Question: So I create a piecewise function like this:
'''
x= sp.symbols('x')
f = sp.Piecewise(
(1, x==0),
(sp.sin(x)*(x+1)/x, True))
'''
but if i substitude 'x' with '0' I'll get 'nan':
'''
f.subs(x,0)
nan
'''
So 1st question is why '==' doesn't work well with 'sympy.Piecewise'?
Well, I change it to that:
'''
f = sp.Piecewise(
(sp.sin(x)*(x+1)/x, sp.And(x < 0, x > 0)),
(1, True))
'''
And it works kinda.
Next thing I'd like to do is to calculate a derivative of the function using it's definition in 'x = 0': I need to calculate a limit:

So I far as I need to calculate it in 'x = 0', I code this:
'''
Dx = sp.symbols('Dx')
expr = f.subs(x, Dx)/Dx
sp.limit(expr, Dx, 0)
'''
But it outputs 'oo' which means infinity. And that's kinda not true, cuz if I call 'diff' function, I'll gain '0', which is kinda true(at 'x = 0' the derivative of 'f' is '0'):
'''
sp.diff(f, x).subs(x,0)
0
'''
Can someone tell me what's wrong with my code and how can I correct it. Thanks.
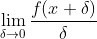
Answer: Equality '==' is structural equality, not mathematical equality. It evaluates to True or False at once, there is no "wait until we know the value of x". The object 'Symbol('x')' and the object 'Integer(0)' are not equal structurally, hence 'Symbol('x') == Integer(0)' is False. See <URL>' which represents the equality relation that is not evaluated to a boolean until we know more about 'x'. So, use
'''
f = sp.Piecewise(
(1, sp.Eq(x, 0)),
(sp.sin(x)*(x+1)/x, True))
'''
Second, the definition of derivative (at 0) is the limit of '(f(Dx) - f(0))/Dx', and you didn't subtract 'f(0)'
'''
expr = (f.subs(x, Dx) - f.subs(x, 0))/Dx
sp.limit(expr, Dx, 0)
'''
results in 1, which is actually correct. (The derivative is 1, not 0).
Incidentally,
'''
>>> sp.diff(f, x).subs(x, 0)
0
'''
is wrong because SymPy (like other CAS) is not very good in calculus with piecewise functions.